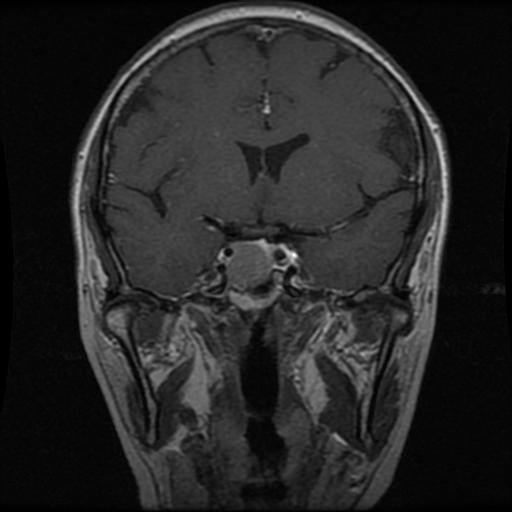
Label: pituitary